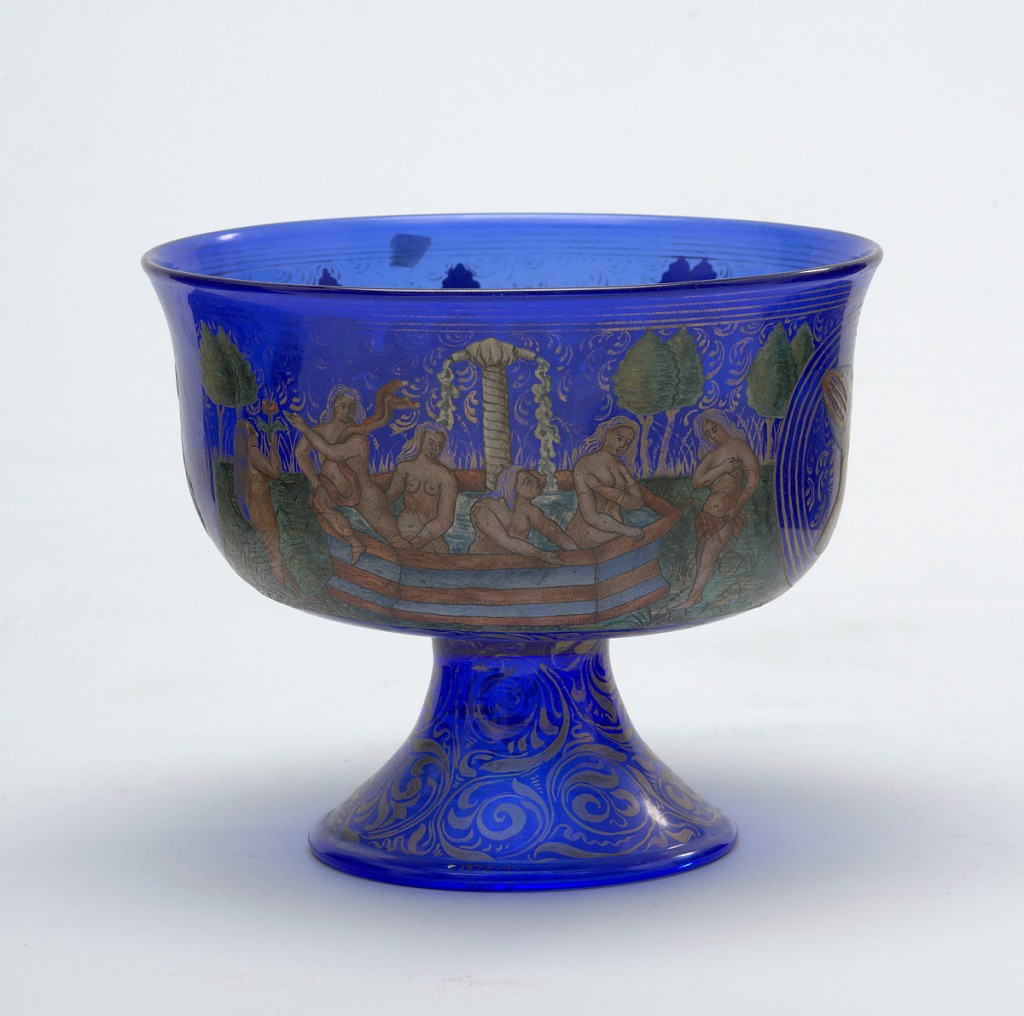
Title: Footed bowl
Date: ca. 1880
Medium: Blown glass, enameled and gilt
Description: Footed bowl in blue glass with painted decoration showing women on horseback, bathers and two portrait medallions. In the Renaissance revival style.